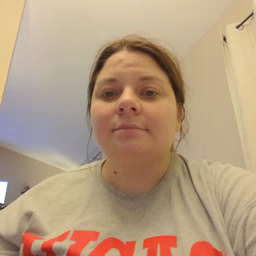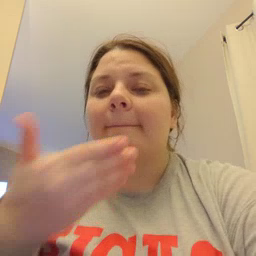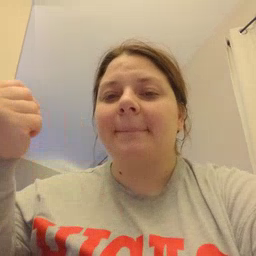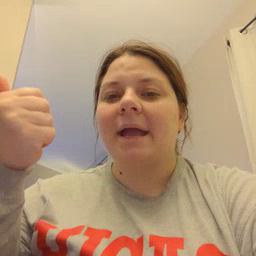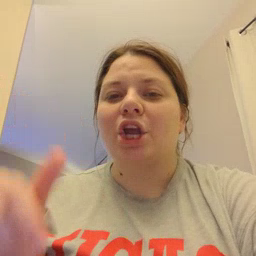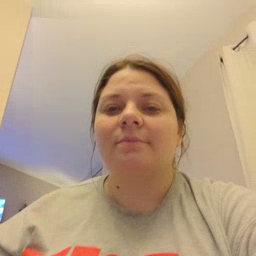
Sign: better